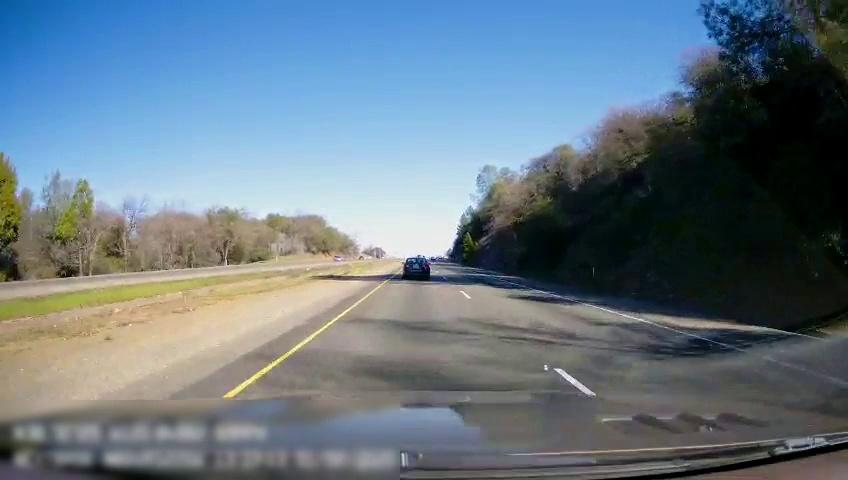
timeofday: Day
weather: Sunny
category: Drivable Space
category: Drivable Space
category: Vehicles | Car
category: Lanes | Current Lane
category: Lanes | Current Lane
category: Lanes | Alternate Lane